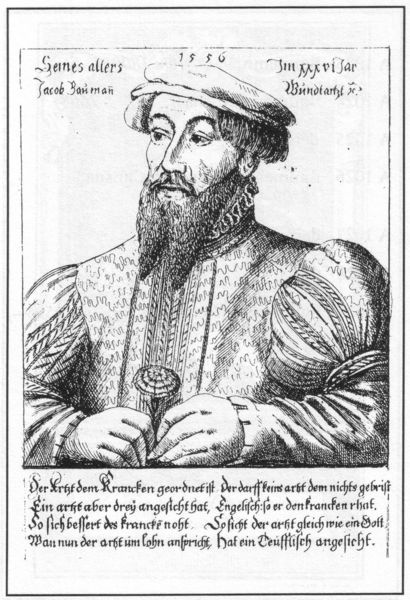
Titel: Bildnis des Jacob Baumann
Künstler: Hanns Lautensack
Institution: (Seriendruck)
Schlagwörter: hand, held, mann, schatten, weiß, bewegung, blume, finger, frisur, grau, holz, hut, kleid, licht, mund, nase, ohr, profil, schmuck, schwarz, skizze, zeichnung, blick, blüte, rose, muster, ornament, anzug, bart, jacke, kappe, mütze, arme, augen, falten, kragen, rahmen, vollbart, ärmel, bildnis, hände, portrait, porträt, gewand, haare, mantel, adel, brustbild, knopf, puffärmel, renaissance, schultern, deutschland, schrift, wangen, kette, grafik, graphik, spalten, könig, frack, ernst, datum, festhalten, deutsch, augenbraue, gespalten, wimpern, vergänglichkeit, philosoph, medaillon, druck, schnitt, schraffur, radierung, stich, schwarzweiß, text, beschriftung, worte, arzt, nelke, krause, fürst, spitzbart, ferdinand, tracht, barett, zahl, ziffer, teufel, wams, priester, prinz, kupferstich, altdeutsch, doktor, latein, han, borten, reformation, reier, heiler, aktion, petschaft, reformator, wamps, hönde, jacob, skizzr, batett, 1556, baumann, blume#, blume#bart, sdchrift, 1656, bauman, 2teilung